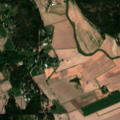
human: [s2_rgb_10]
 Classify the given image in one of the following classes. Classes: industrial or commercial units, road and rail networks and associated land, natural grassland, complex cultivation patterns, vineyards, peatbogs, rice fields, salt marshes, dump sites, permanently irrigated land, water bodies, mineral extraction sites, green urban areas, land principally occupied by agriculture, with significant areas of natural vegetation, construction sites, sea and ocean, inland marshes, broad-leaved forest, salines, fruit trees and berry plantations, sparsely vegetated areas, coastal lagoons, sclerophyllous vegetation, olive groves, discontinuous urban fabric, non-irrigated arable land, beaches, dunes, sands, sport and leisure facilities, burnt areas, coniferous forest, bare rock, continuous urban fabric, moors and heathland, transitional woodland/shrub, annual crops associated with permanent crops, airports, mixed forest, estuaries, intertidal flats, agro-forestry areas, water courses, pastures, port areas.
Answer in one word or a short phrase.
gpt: non-irrigated arable land, land principally occupied by agriculture, with significant areas of natural vegetation, coniferous forest